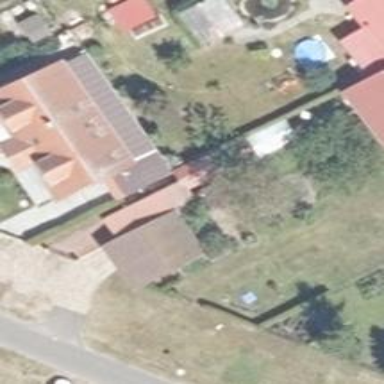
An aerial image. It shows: Gabled roof on residential building.